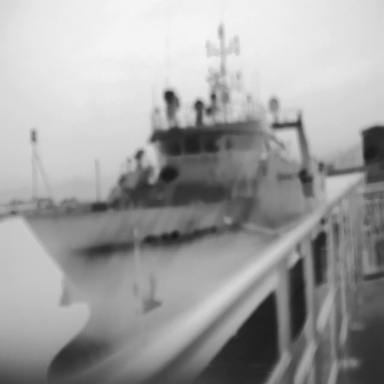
There is a container_ship in the infrared image.